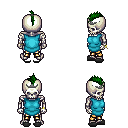
a pixel art fantasy rpg character, male body template, skeleton, teal tunic, gold greaves, green mohawk hairstyle, iron tiara, bracelets, gray slippers, four views (front, back, left, right), 2x2 character sprite sheet, small pixel art, hard edges, no anti-aliasing